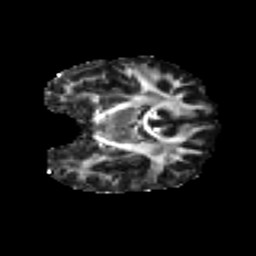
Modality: FA
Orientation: coronal
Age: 36
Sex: female
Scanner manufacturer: ge
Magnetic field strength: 3 T
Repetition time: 7.8 s
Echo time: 0.0606 s